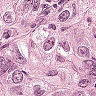
Metastatic tissue present: yes